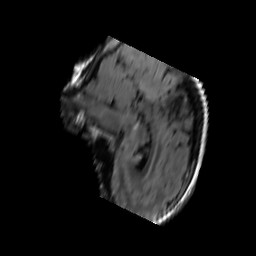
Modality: FLAIR
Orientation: sagittal
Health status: ill
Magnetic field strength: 3 T